Question: Hello i get an error while try to start graylog. SS belongs to server.log file. I just installed it and didn't change any default configuration.
Helps are appreciated.
[
EDIT: I debugged the startup script and see my JAVA_HOME environment was not true, fixed this, then i run through logs and see there was password warning, it expects at least 16 characters long, changed the config file and runned it. It worked. Hope this helps to everyone.
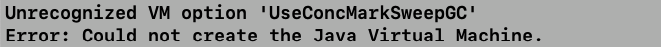
Answer: This is likely because you're using JDK version 15+.
CMS collector has been deprecated in JDK 9 and related options were removed in JDK 15: <URL>
I don't know Graylog but you can either change its default startup script or use an older Java version.